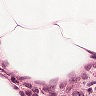
Metastatic tissue present: no